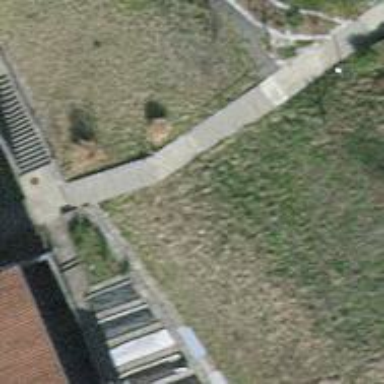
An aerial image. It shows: Set of steps on the road.